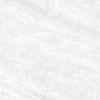
Label: change